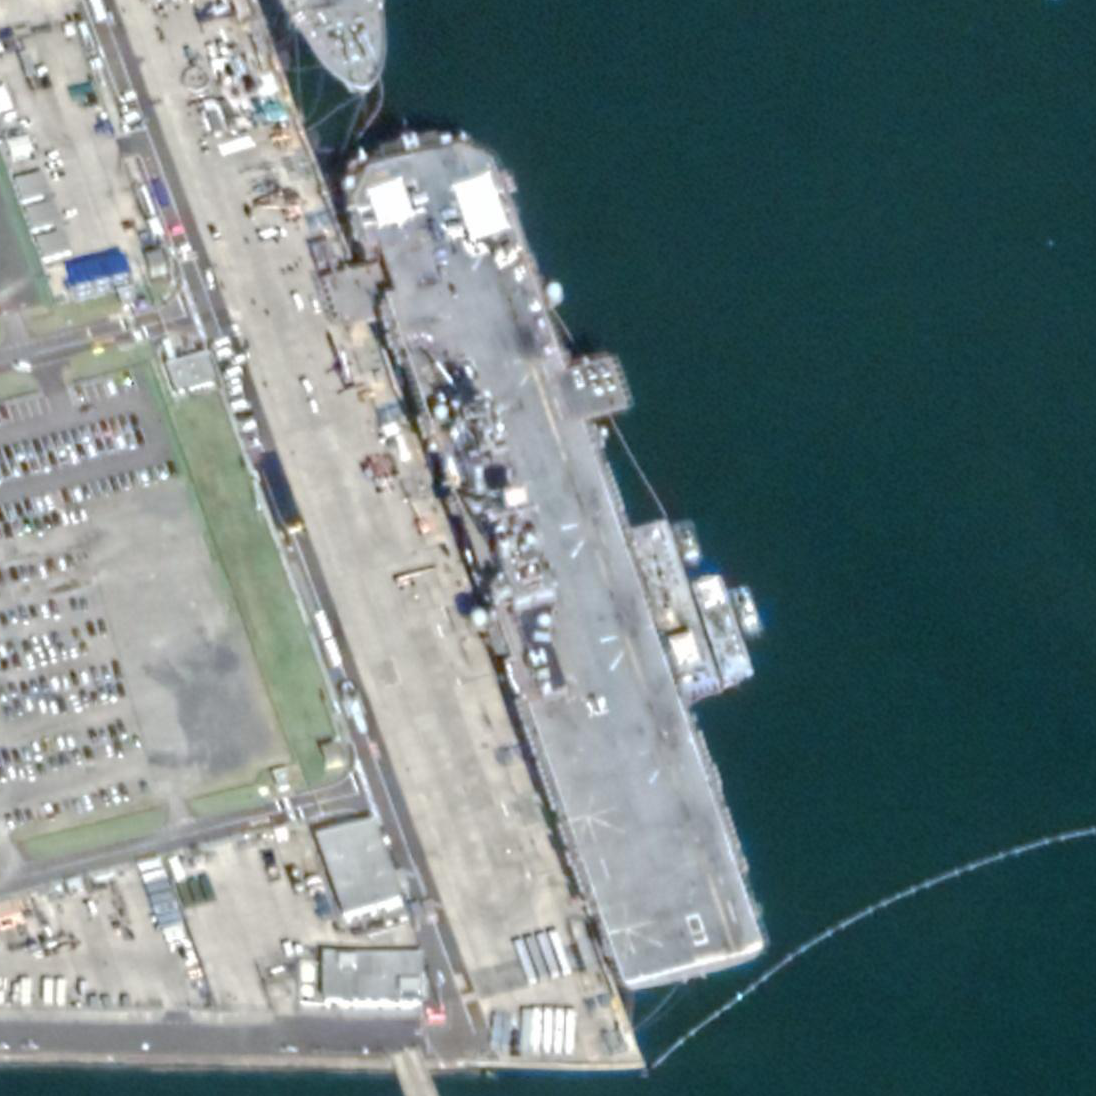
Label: Wasp-class_assault_ship